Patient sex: M
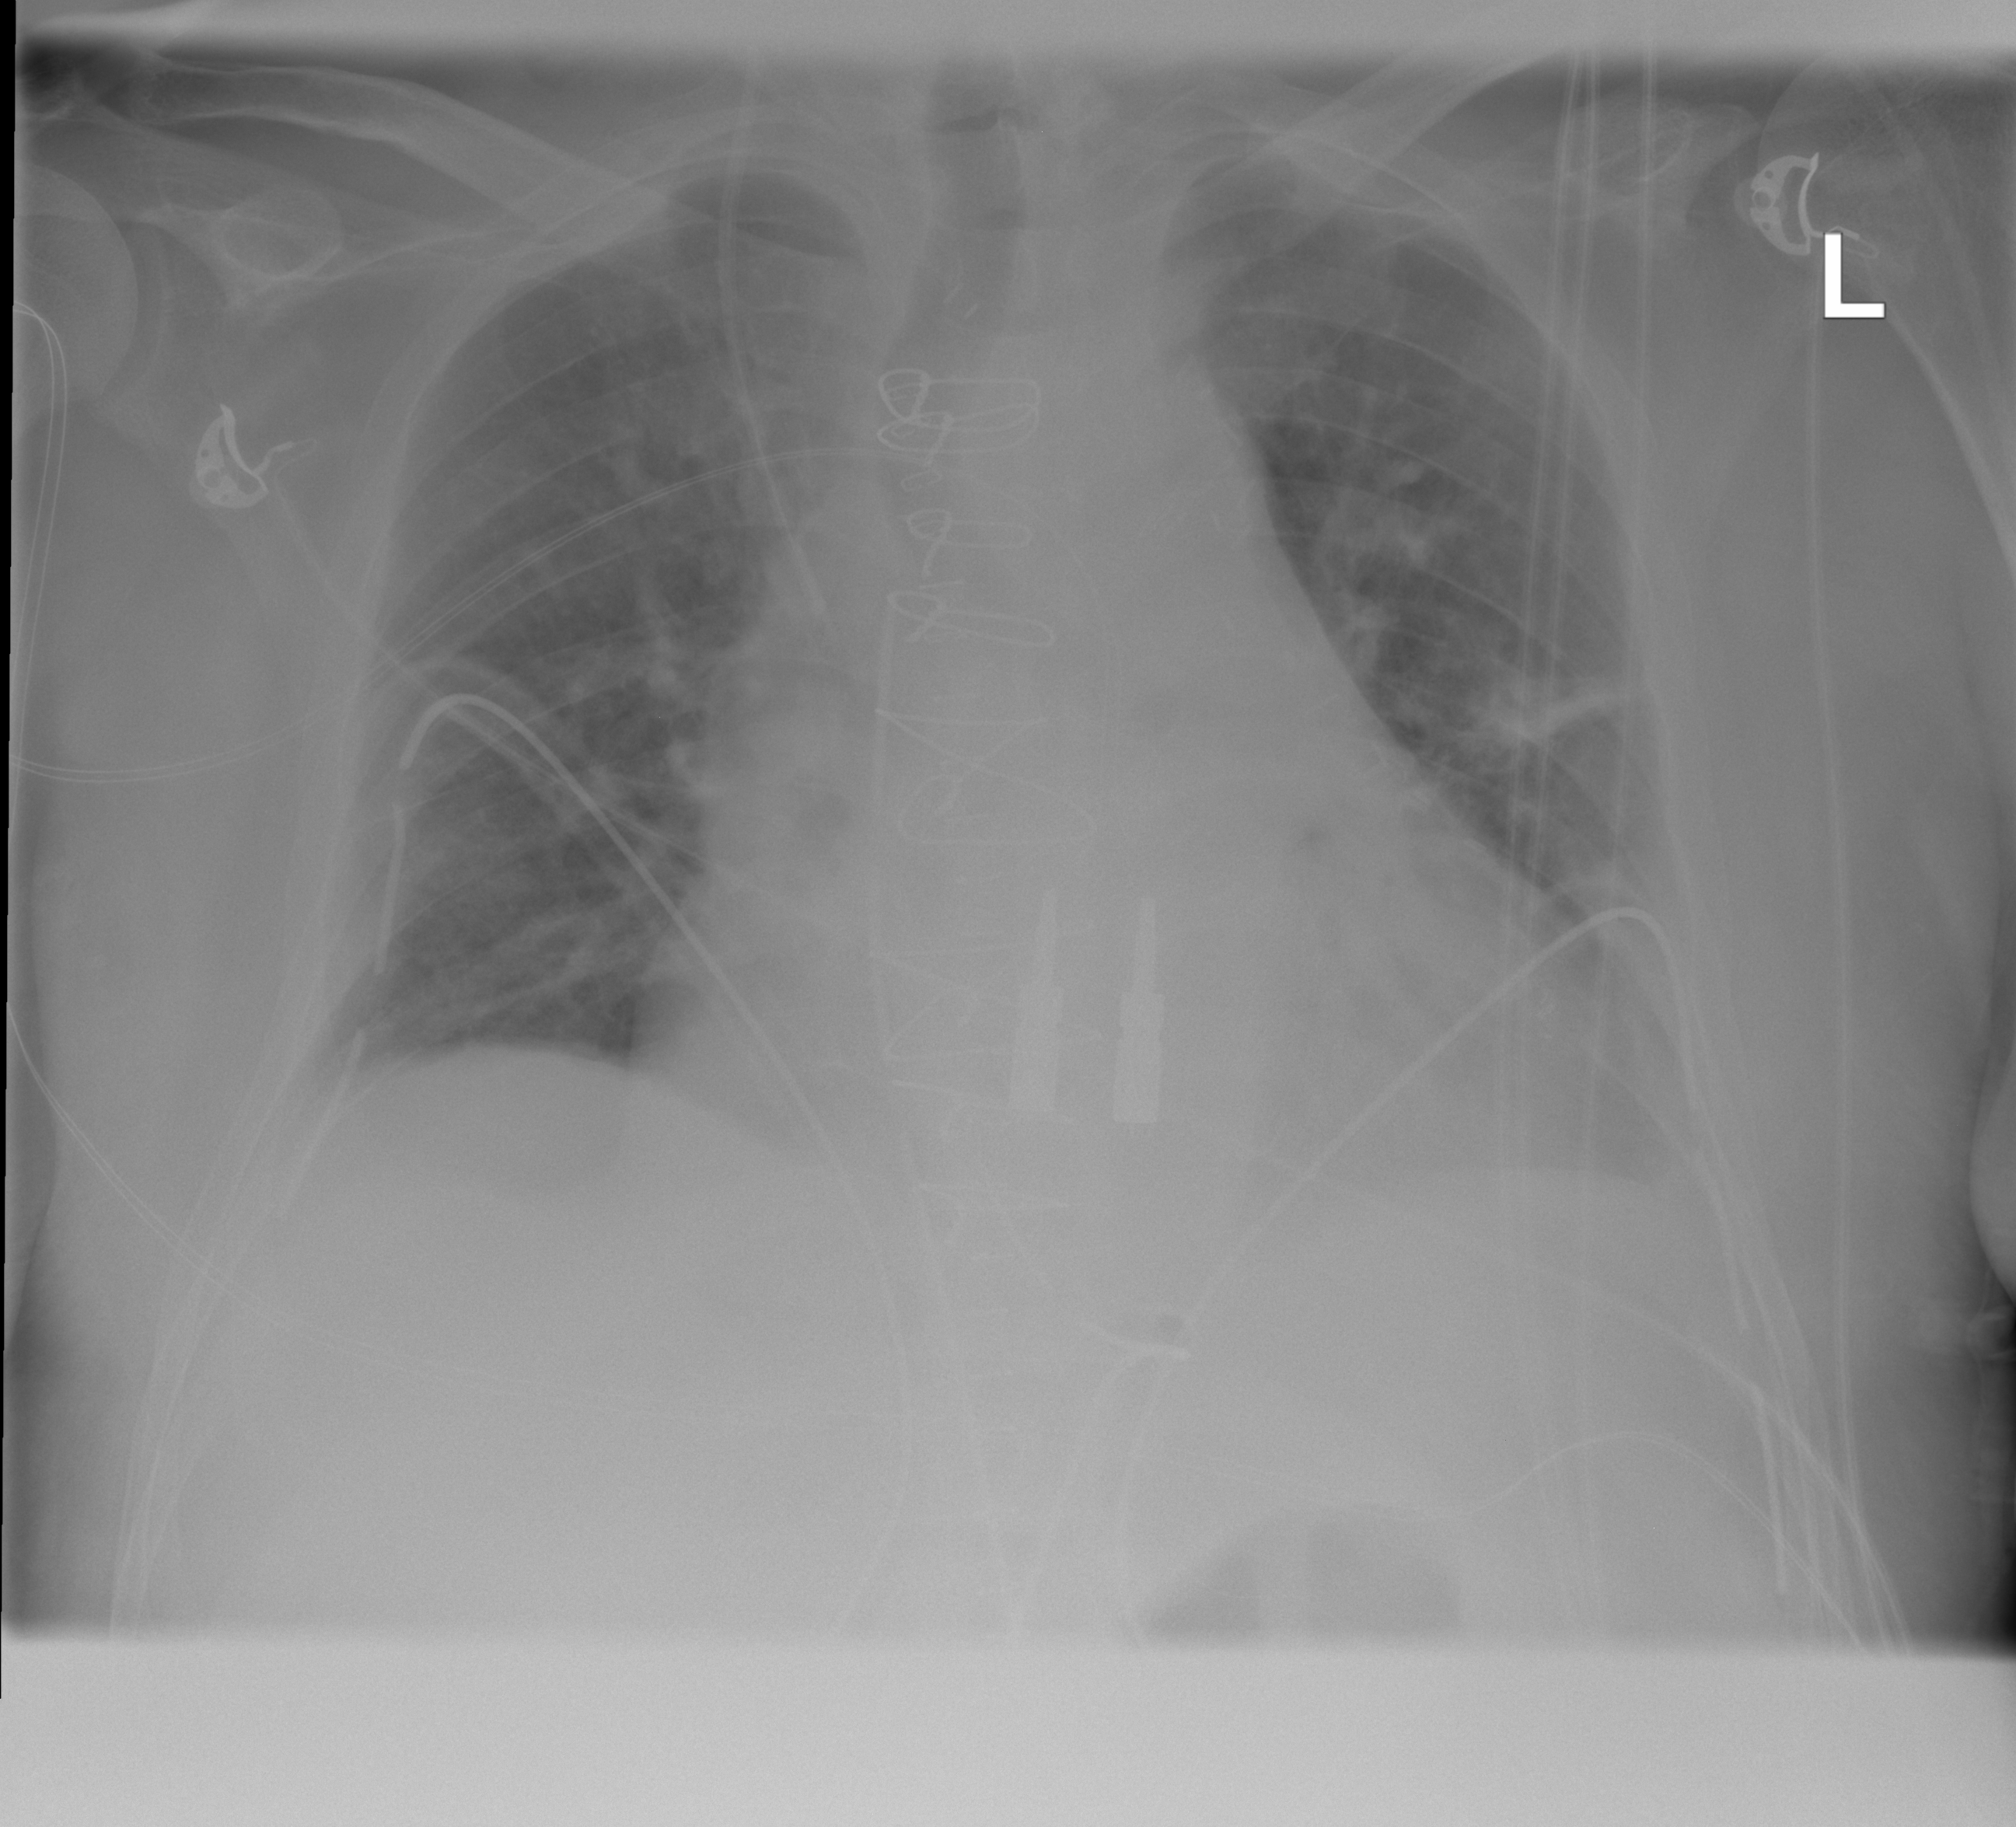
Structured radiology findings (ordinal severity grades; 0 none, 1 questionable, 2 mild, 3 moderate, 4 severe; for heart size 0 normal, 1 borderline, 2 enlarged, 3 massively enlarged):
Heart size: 2
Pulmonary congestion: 2
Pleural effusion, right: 2
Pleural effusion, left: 0
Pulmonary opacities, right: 0
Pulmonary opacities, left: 2
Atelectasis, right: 0
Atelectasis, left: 2